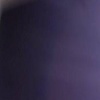
Label: space